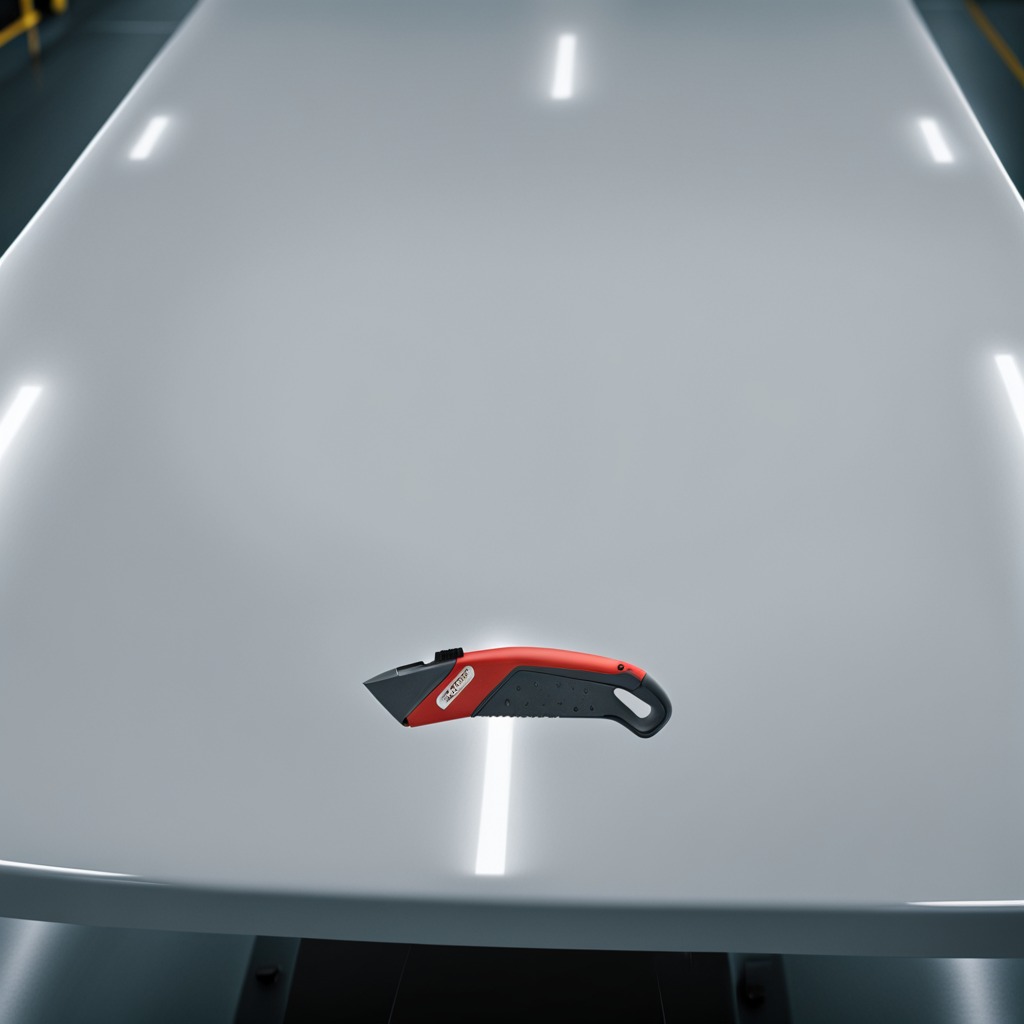
A utility knife lies on a high-gloss table in a ship maintenance bay industrial lighting.